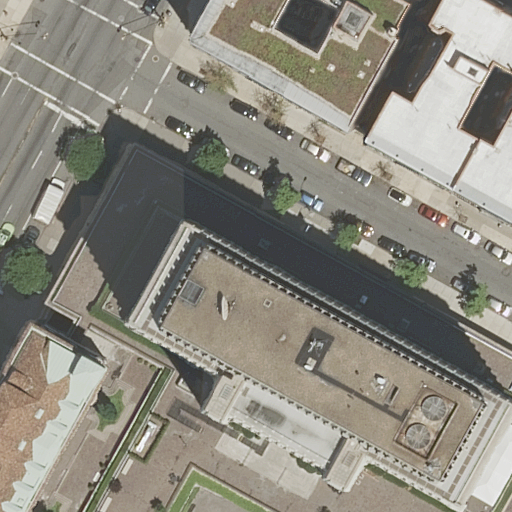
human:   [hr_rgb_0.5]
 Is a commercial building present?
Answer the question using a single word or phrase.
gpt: no

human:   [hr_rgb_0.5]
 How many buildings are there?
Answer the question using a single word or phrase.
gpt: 5

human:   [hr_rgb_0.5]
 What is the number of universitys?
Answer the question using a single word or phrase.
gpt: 2

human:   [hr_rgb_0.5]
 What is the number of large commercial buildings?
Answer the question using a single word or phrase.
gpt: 0

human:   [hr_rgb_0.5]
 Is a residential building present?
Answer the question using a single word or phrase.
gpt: yes

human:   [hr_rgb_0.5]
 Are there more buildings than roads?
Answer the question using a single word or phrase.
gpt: yes

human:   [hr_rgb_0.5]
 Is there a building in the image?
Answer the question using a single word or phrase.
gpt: yes

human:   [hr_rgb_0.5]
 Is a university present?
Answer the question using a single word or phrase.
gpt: yes

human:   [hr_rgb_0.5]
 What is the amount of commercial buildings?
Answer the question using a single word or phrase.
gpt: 0

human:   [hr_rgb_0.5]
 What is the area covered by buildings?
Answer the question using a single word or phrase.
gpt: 6496m2

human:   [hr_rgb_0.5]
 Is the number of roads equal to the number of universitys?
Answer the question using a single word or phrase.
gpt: no

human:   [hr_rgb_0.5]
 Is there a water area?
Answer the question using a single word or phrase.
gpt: no

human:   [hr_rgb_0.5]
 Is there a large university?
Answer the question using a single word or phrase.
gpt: yes

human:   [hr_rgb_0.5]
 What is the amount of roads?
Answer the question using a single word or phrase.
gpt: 3

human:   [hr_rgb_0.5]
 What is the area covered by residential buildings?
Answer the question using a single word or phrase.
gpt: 6496m2

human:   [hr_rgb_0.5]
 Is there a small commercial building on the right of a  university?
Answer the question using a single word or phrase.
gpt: no

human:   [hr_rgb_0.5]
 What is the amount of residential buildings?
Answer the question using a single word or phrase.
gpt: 5

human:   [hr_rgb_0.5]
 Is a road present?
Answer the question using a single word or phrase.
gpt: yes

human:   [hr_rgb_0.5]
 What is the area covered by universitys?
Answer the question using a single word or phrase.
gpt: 19648m2

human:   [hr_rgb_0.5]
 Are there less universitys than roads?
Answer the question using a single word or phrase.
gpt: yes

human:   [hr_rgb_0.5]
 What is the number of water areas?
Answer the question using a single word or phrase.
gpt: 0

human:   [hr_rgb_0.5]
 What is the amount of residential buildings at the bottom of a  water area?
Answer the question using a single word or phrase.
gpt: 0

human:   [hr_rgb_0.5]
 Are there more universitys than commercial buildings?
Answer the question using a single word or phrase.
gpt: yes

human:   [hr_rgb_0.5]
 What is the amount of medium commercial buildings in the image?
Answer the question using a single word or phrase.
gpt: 0

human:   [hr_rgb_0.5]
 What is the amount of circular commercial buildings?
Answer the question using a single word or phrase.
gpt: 0

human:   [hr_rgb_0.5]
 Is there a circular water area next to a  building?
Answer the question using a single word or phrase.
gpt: no

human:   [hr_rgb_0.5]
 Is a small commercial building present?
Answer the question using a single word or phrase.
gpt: no

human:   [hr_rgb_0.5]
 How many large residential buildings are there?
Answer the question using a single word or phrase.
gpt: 3

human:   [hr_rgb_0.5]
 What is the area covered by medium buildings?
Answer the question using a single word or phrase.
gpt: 596m2

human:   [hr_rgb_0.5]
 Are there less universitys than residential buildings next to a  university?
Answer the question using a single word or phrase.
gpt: yes

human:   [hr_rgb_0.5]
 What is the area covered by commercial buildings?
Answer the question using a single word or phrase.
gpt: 0m2

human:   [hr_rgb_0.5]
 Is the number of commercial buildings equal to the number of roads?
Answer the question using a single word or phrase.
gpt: no

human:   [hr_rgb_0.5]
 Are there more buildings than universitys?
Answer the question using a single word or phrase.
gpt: yes

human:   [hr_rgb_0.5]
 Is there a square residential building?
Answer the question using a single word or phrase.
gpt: no

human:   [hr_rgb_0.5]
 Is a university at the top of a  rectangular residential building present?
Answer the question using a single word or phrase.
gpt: yes

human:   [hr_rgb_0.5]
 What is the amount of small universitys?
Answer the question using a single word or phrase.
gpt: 0

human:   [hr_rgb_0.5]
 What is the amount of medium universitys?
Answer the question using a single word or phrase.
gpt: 0

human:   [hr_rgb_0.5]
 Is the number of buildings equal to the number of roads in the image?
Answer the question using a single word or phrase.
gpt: no

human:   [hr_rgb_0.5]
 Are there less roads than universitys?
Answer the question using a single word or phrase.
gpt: no

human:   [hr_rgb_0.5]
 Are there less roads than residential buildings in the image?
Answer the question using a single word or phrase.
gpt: yes

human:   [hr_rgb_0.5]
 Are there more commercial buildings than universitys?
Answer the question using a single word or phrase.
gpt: no

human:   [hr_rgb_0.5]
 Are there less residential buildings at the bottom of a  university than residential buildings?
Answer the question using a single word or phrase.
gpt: no

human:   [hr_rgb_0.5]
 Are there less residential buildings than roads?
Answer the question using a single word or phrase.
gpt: no

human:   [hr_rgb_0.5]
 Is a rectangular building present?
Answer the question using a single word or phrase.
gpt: yes

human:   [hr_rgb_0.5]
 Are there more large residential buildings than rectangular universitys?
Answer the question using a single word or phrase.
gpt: yes

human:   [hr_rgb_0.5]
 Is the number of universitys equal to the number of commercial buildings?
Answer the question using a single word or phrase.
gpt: no

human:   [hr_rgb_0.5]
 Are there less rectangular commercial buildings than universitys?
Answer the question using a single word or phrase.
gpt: yes

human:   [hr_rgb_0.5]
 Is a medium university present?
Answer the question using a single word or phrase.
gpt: no

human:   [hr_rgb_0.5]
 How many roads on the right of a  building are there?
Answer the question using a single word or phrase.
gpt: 2

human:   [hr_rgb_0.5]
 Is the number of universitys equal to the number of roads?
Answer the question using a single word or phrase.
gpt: no

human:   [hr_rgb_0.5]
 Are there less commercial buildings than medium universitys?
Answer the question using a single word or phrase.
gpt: no

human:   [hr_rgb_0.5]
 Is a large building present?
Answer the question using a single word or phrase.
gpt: yes

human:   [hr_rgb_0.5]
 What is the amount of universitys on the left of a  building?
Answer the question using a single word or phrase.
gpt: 0

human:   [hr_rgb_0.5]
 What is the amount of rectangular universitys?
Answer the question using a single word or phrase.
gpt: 2

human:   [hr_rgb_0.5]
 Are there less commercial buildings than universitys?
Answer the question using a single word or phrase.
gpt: yes

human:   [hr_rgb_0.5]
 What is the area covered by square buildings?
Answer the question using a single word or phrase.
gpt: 0m2

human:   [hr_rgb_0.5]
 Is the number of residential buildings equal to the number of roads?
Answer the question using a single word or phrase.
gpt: no

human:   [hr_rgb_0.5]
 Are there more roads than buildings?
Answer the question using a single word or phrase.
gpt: no

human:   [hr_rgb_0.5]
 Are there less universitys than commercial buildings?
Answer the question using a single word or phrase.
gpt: no

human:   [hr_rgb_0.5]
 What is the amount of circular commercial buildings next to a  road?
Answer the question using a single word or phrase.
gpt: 0

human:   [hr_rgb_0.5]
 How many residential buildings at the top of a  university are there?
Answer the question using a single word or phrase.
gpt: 0

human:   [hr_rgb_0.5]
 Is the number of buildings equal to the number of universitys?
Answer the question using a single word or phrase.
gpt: no

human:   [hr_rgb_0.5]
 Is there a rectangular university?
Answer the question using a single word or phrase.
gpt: yes

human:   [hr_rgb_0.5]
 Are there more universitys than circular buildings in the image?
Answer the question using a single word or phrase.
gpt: yes